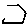
Label: hexagon